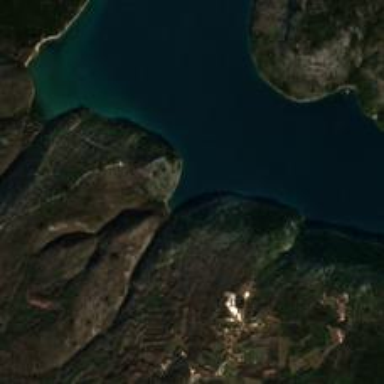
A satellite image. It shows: Beautiful bay in nature.